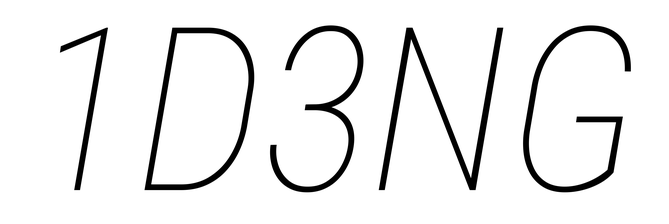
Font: Roboto-Italic_Condensed_Thin_Italic